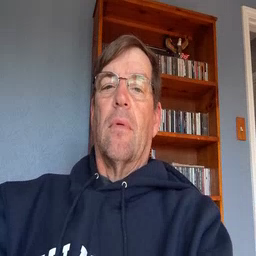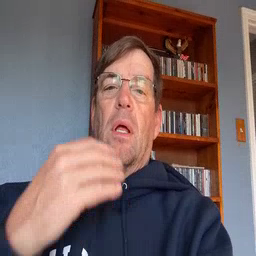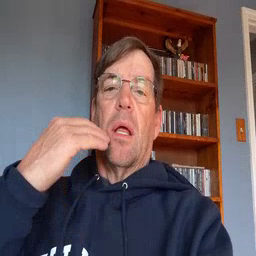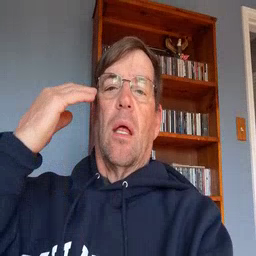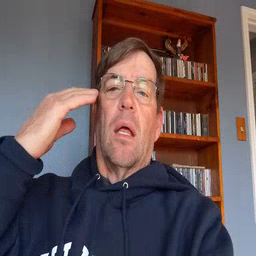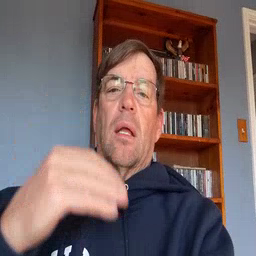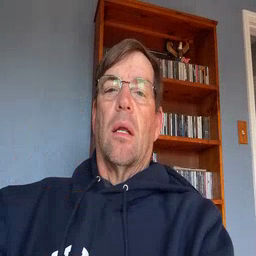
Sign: head